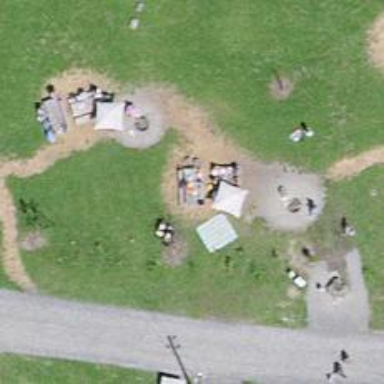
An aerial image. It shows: Picnic table located in leisure land area.